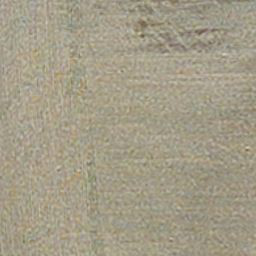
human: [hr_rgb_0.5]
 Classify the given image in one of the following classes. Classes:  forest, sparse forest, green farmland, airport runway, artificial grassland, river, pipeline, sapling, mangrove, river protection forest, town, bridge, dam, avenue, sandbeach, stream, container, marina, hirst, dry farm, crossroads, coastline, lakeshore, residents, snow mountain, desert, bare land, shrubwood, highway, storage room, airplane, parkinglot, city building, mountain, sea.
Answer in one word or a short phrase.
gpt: dry farm